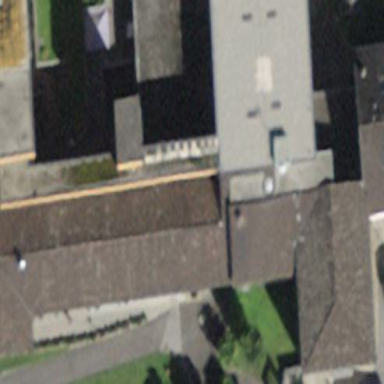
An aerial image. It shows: Hospital building.